Field crop: maize
Growth stage: 2
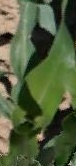
Species: maize